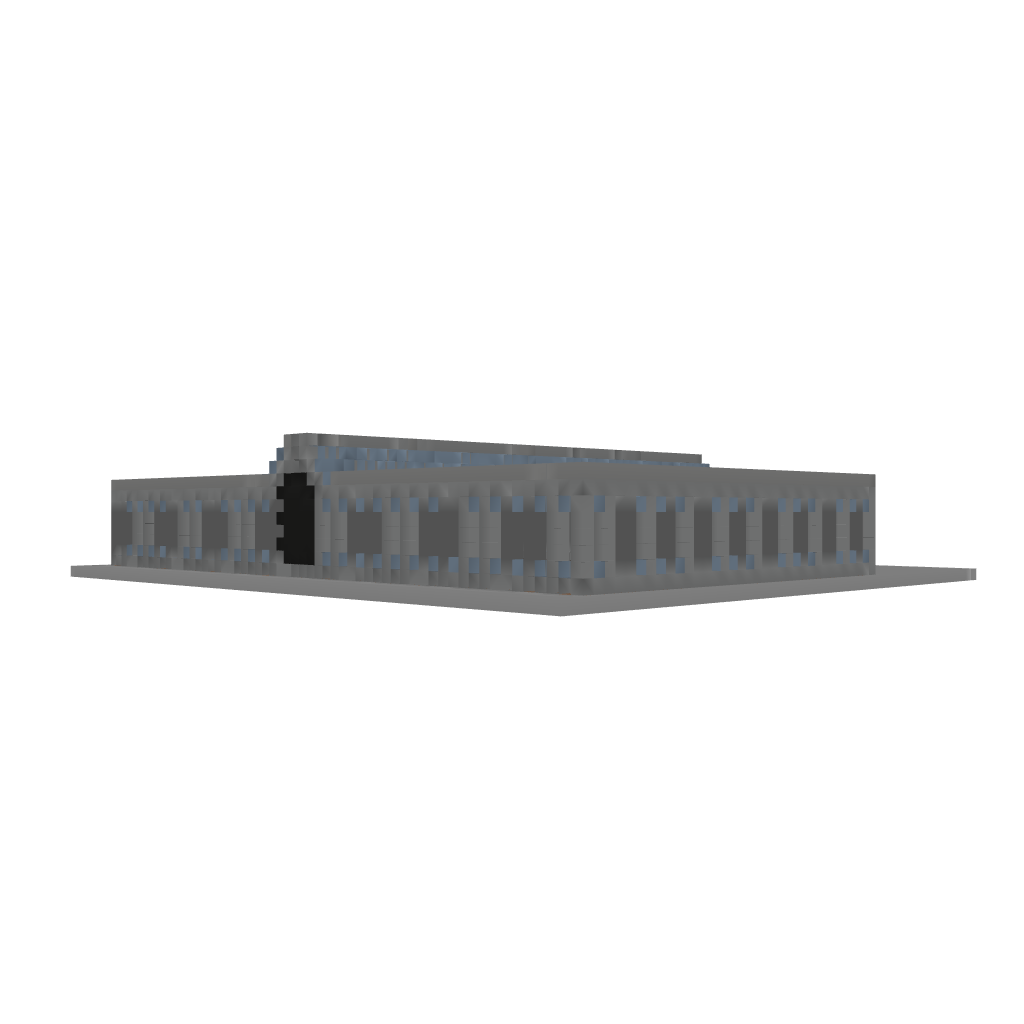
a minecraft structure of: medieval - town hall